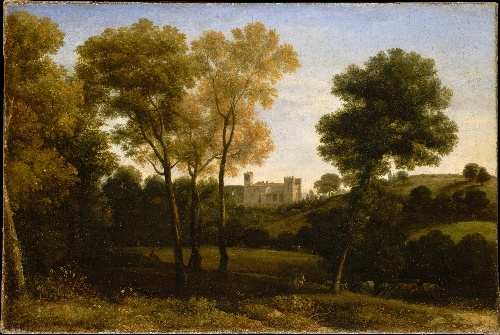
Title: View of La Crescenza
Artist: Claude Lorrain (Claude Gellée)
Artist bio: French, Chamagne 1604/5?–1682 Rome
Date: 1648–50
Object type: Painting
Classification: Paintings
Medium: Oil on canvas
Dimensions: 15 1/4 x 22 7/8 in. (38.7 x 58.1 cm)
Department: European Paintings
Credit line: Purchase, The Annenberg Fund Inc. Gift, 1978
Accession year: 1978
Repository: Metropolitan Museum of Art, New York, NY
Tags: Landscapes